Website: macys
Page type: billing-address
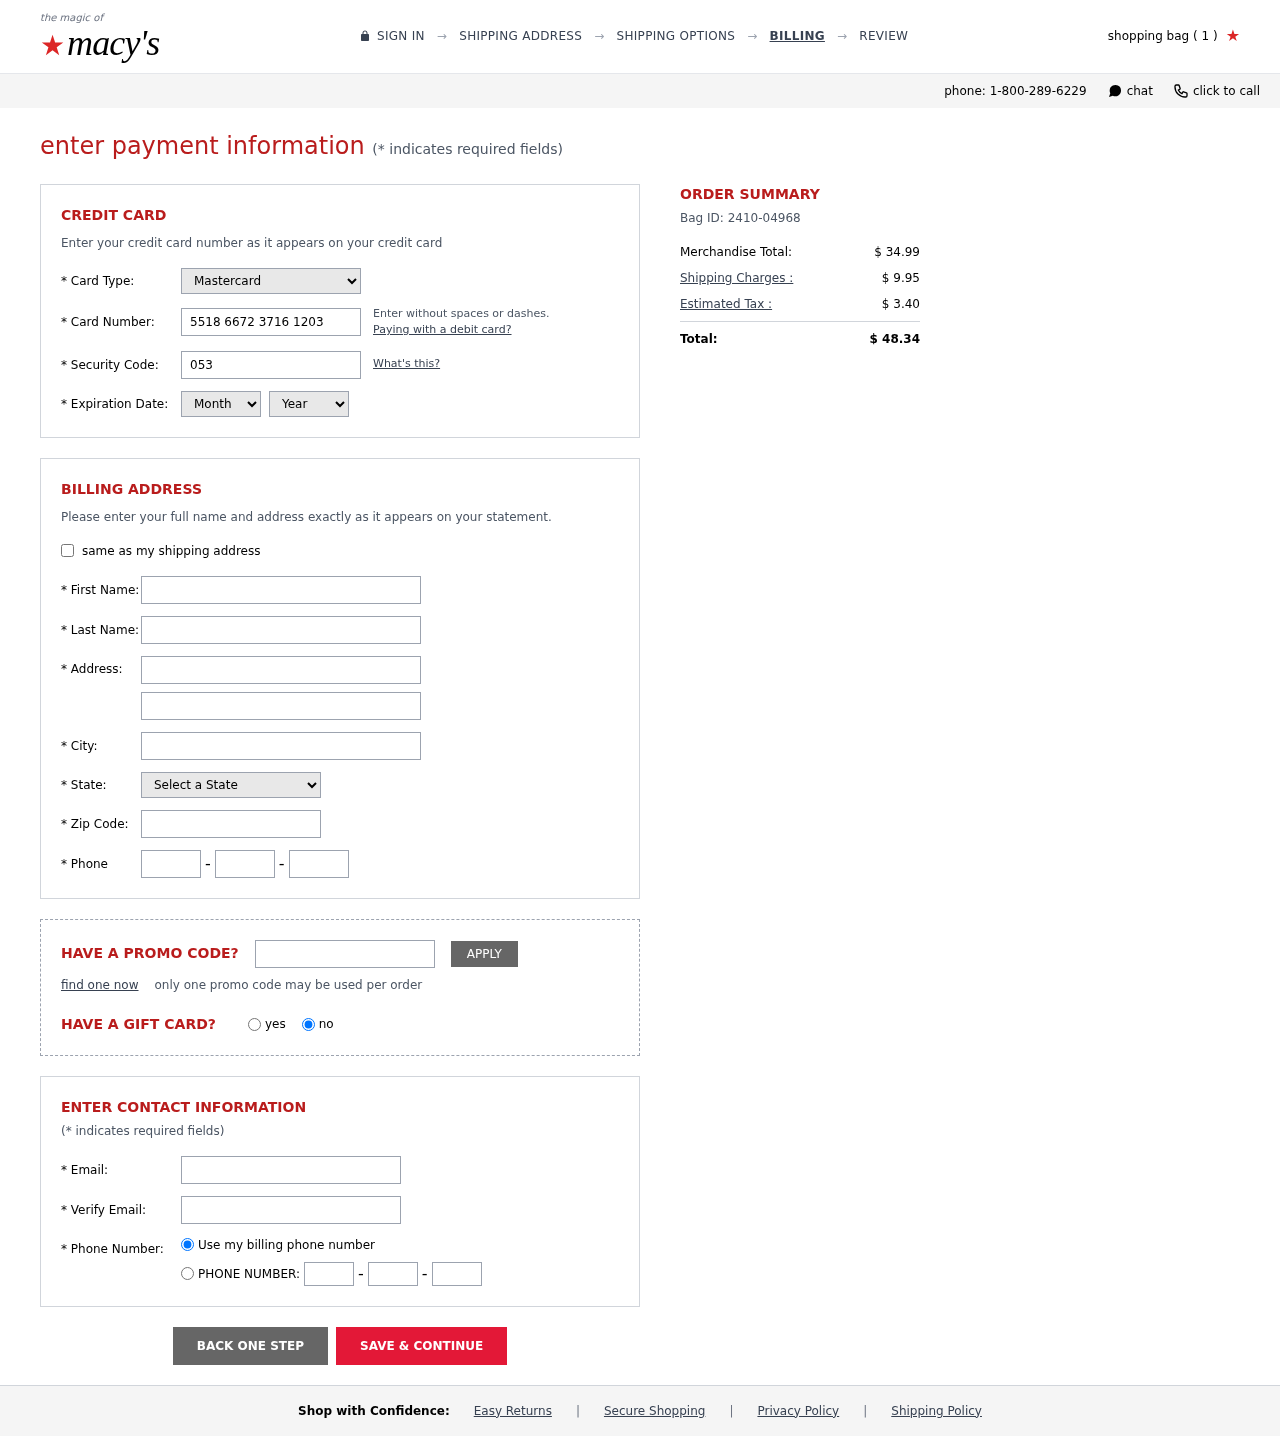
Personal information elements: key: PII_CARD_CVV
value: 053
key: PII_CARD_EXPIRY_MONTH
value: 04
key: PII_CARD_EXPIRY_YEAR
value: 28
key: PII_CARD_NUMBER
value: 5518 6672 3716 1203
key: PII_CARD_TYPE
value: Mastercard
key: PII_CITY
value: Jillianchester
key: PII_EMAIL
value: ryan.moreno@hotmail.com
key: PII_FIRSTNAME
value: Ryan
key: PII_LASTNAME
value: Moreno
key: PII_PHONE_AREA
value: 697
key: PII_PHONE_PREFIX
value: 437
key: PII_PHONE_SUFFIX
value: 0453
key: PII_POSTCODE
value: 22418
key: PII_STATE_ABBR
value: PR
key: PII_STREET
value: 9548 Fowler Junctions
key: PII_STREET2
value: Suite 114
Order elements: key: ORDER_NUM_ITEMS
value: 1
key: ORDER_ID
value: Bag ID: 2410-04968
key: ORDER_SUBTOTAL
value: $ 34.99
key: ORDER_SHIPPING_COST
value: $ 9.95
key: ORDER_TAX
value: $ 3.40
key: ORDER_TOTAL
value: $ 48.34